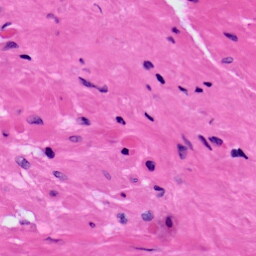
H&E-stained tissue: Prostate